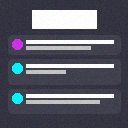
Screen state: on